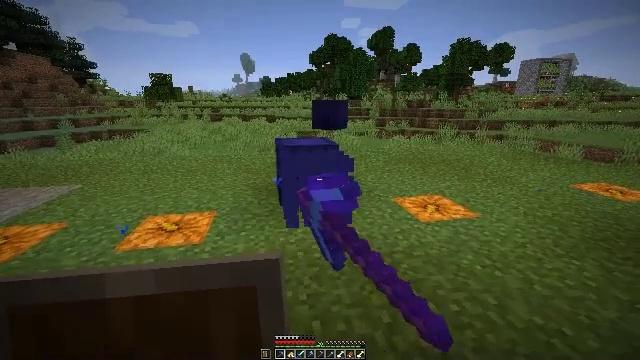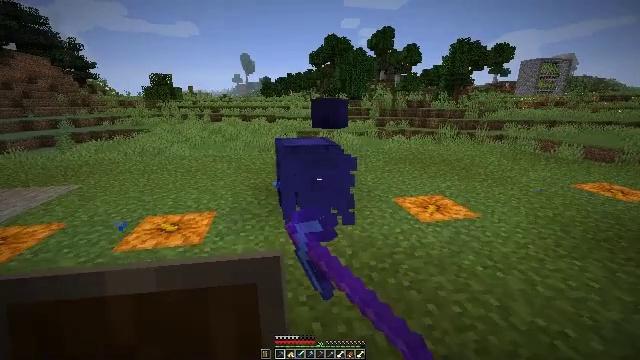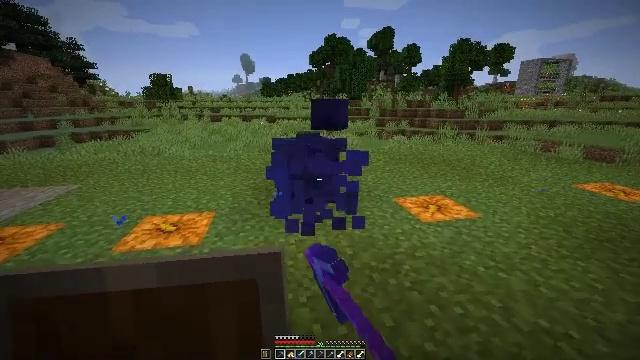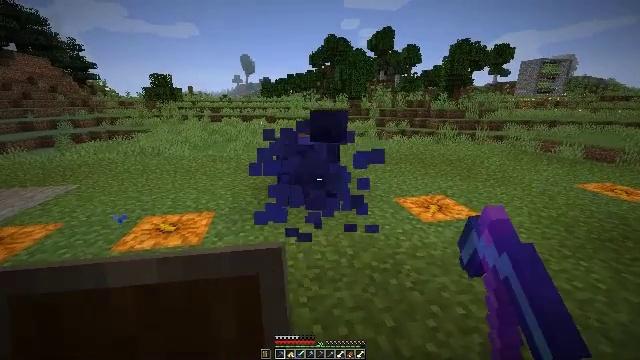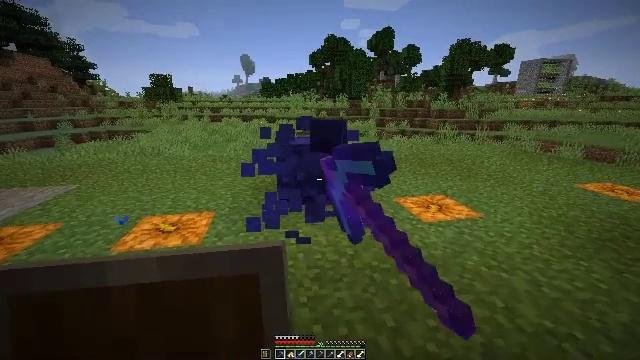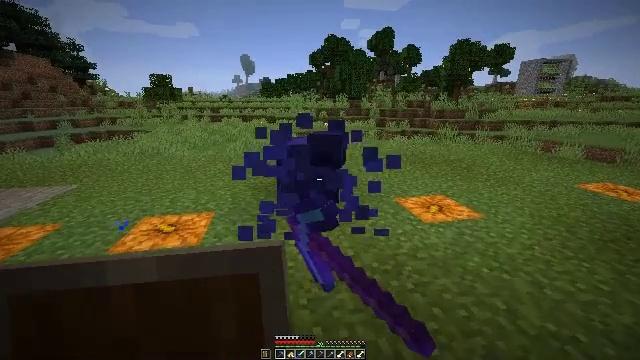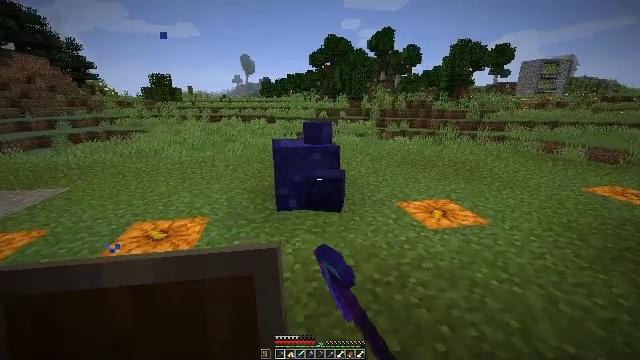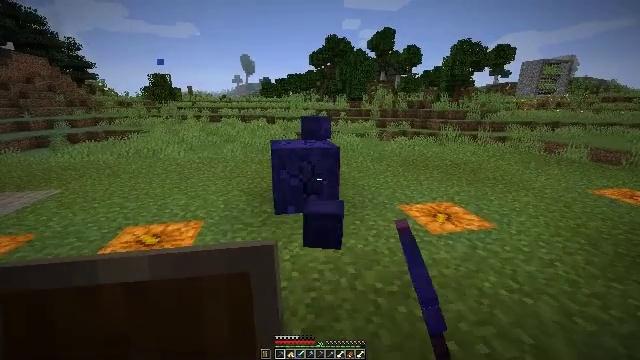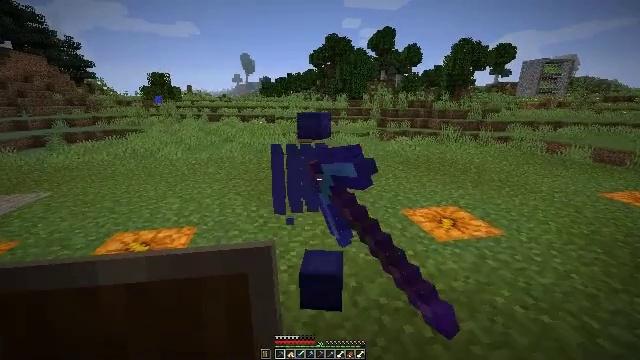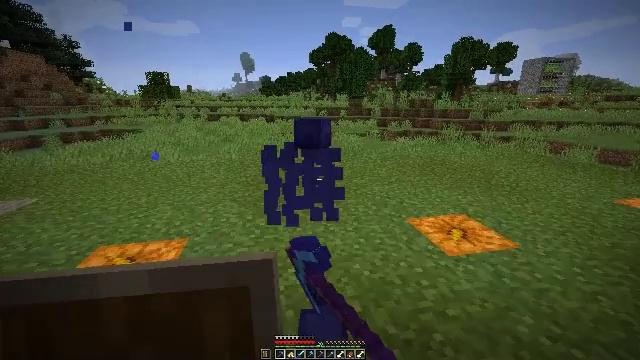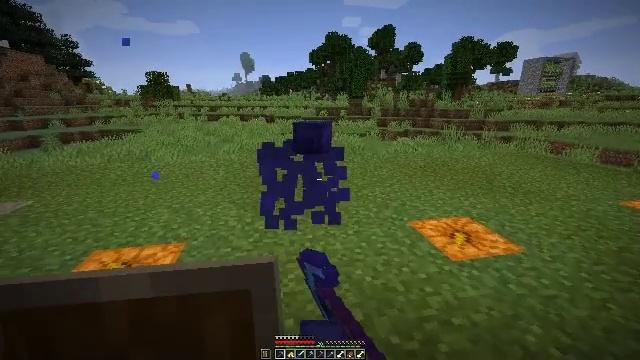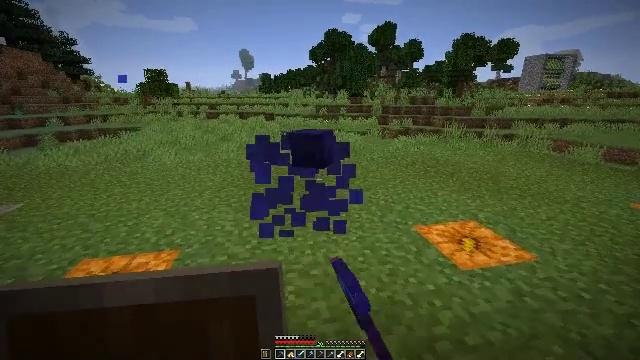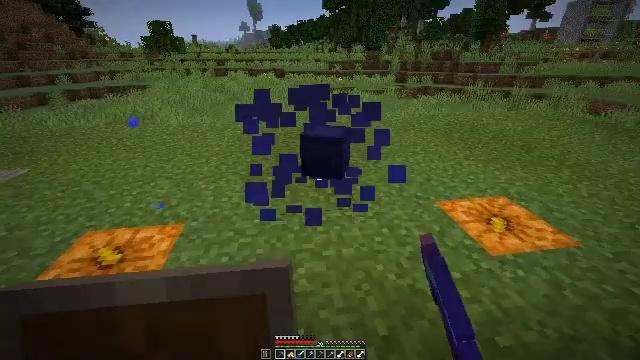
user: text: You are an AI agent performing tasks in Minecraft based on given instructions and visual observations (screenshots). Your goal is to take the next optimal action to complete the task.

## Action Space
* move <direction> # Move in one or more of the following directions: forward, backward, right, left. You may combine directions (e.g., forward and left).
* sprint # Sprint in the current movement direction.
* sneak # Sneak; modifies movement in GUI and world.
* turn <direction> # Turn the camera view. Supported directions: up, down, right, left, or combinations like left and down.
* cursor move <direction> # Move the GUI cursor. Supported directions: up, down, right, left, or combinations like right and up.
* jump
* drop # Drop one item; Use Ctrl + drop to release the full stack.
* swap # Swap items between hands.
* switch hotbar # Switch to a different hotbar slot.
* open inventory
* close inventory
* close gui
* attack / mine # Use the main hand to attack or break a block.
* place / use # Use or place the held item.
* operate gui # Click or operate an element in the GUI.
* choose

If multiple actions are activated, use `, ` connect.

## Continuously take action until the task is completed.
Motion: motion action
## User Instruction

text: Retrieve items from the blue shulker box by mining it.
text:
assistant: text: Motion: attack / mine
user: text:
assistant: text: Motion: attack / mine
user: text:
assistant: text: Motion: attack / mine
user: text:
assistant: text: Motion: attack / mine
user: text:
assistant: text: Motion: move forward, attack / mine
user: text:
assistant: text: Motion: move forward, attack / mine
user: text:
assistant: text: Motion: move forward, attack / mine
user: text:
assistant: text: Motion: move forward, attack / mine
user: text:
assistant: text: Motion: move forward, attack / mine
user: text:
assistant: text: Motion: move forward, attack / mine
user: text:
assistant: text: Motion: move forward
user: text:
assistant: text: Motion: move forward, turn left and down
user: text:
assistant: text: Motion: no_op